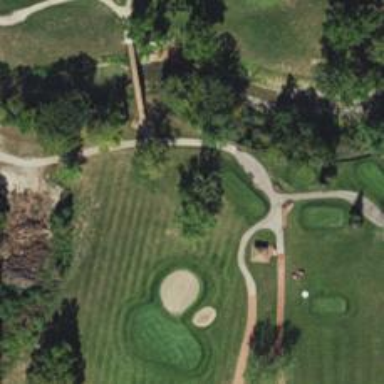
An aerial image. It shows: Path for both road and golf.